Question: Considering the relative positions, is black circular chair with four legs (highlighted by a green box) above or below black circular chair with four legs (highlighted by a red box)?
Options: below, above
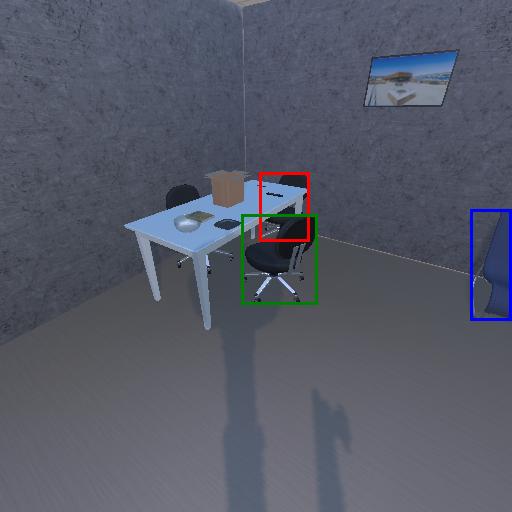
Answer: below